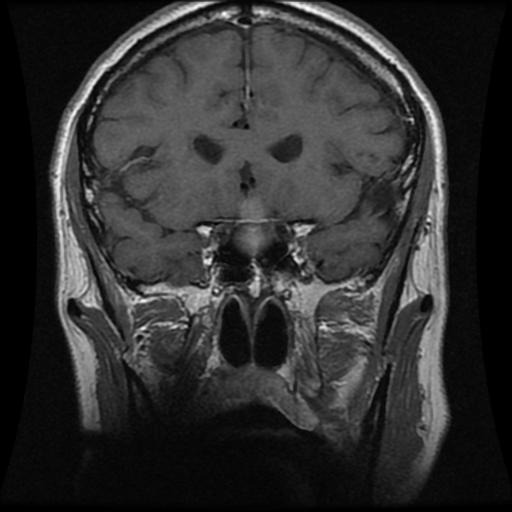
Label: pituitary